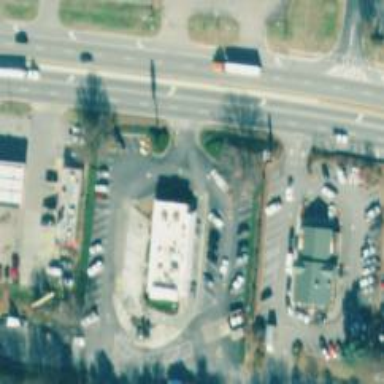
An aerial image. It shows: Retail area.